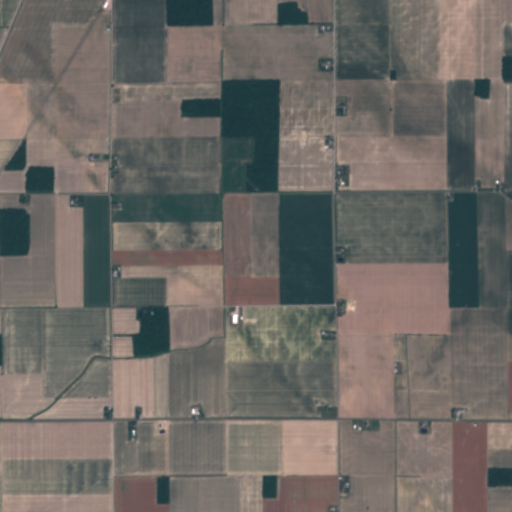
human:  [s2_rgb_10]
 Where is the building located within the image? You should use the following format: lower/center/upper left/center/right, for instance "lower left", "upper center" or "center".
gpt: The building is located in the center left of the image.
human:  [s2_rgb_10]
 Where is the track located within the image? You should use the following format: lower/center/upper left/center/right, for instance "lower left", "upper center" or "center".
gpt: There is no track in the image.